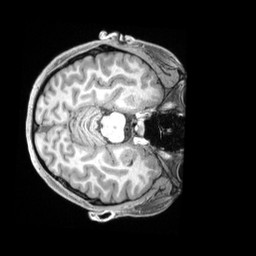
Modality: T1w
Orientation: axial
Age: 24
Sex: female
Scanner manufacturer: siemens
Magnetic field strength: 3 T
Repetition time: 2.4 s
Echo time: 0.00226 s